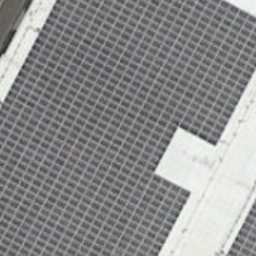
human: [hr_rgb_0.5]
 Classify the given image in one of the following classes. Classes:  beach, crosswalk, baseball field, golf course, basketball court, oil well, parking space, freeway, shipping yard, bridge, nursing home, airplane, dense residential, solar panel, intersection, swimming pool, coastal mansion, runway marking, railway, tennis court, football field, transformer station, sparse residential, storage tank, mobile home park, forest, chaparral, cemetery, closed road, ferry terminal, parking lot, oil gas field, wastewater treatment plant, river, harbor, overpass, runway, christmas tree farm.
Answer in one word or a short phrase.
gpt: solar panel